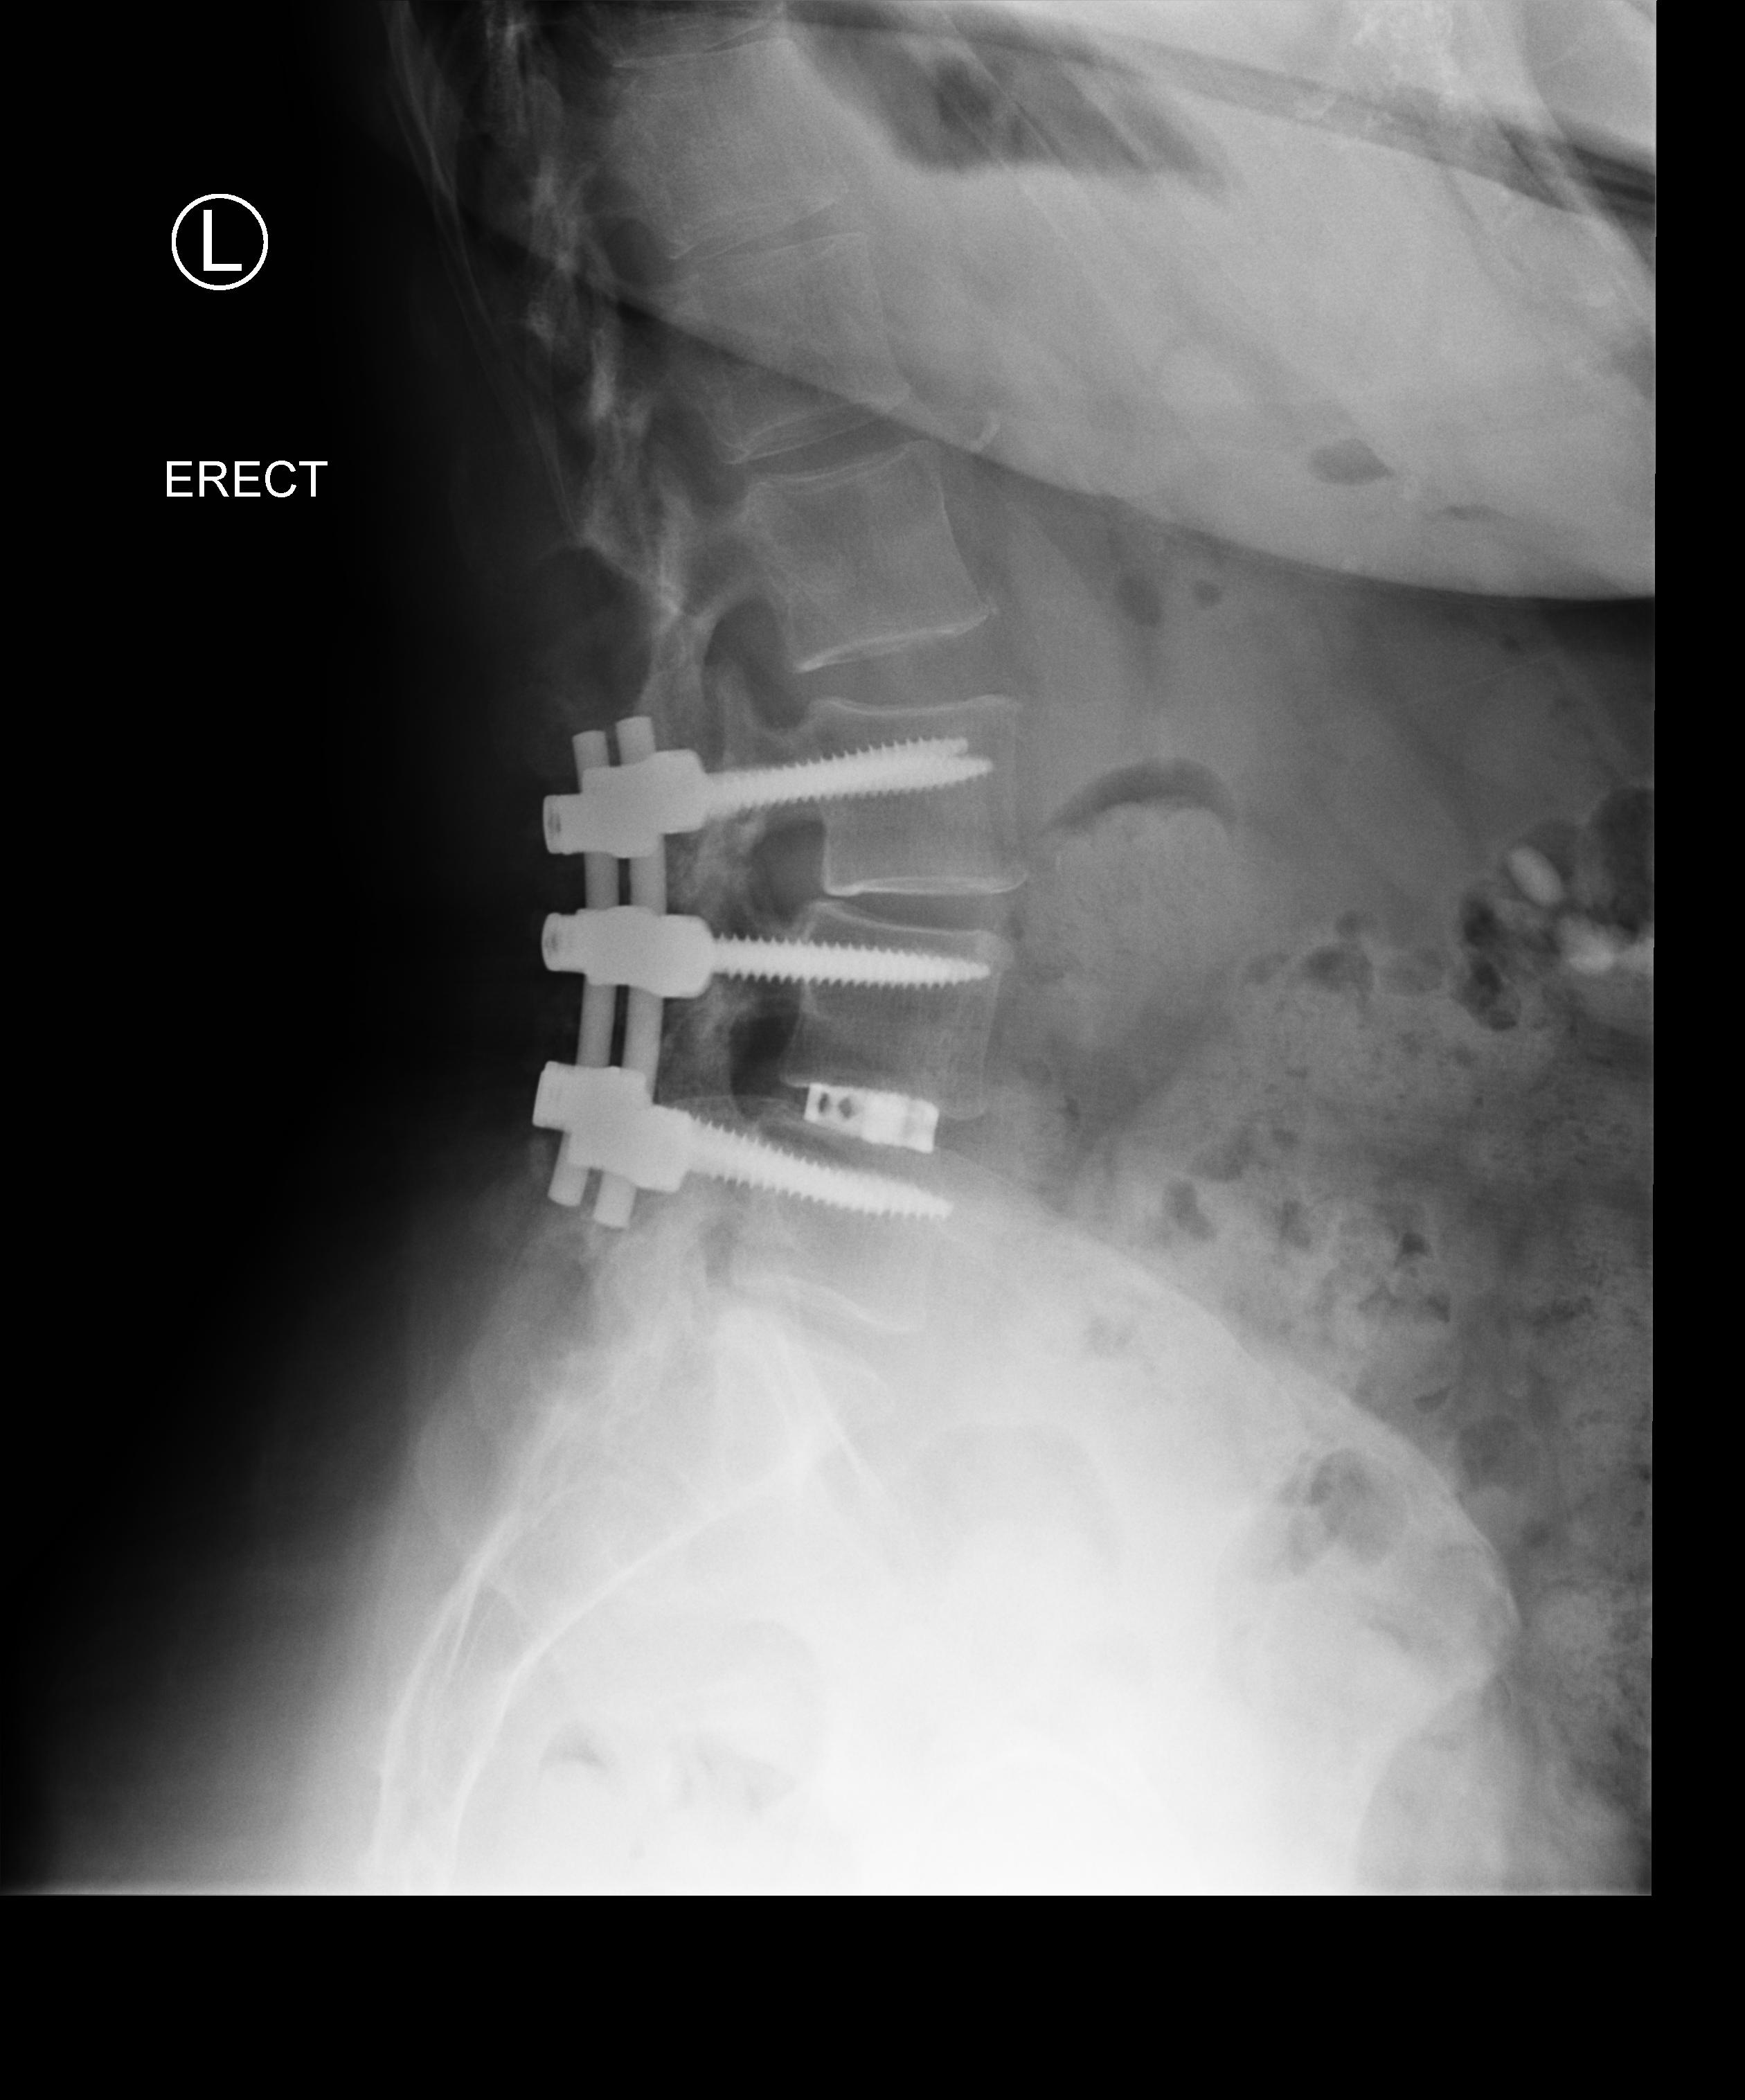
View: LATERAL
Implant manufacturer: Styker everest (K2M)